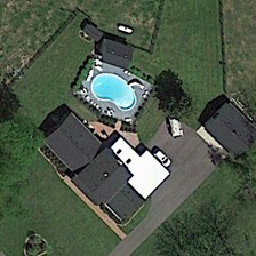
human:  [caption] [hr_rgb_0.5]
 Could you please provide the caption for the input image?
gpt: Black house and White House

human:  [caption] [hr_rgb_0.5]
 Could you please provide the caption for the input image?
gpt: A black house and a white house near a white car and a swimming pool

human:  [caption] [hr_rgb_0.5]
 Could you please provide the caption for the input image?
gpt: A black house and a white house, next to a white car and a swimming pool

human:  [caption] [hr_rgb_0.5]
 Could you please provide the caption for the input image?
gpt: Black house and white house next to white car and swimming pool

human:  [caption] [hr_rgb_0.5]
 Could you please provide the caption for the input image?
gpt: Black house meets White House